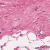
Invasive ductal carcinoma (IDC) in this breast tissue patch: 0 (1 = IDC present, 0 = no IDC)